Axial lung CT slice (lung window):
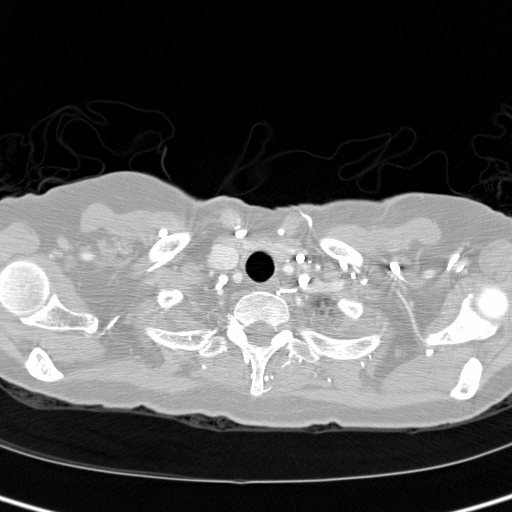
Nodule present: no